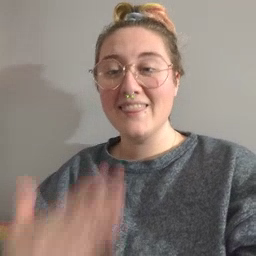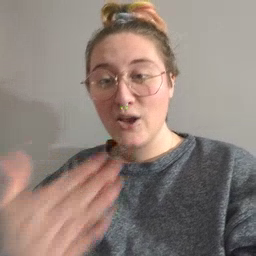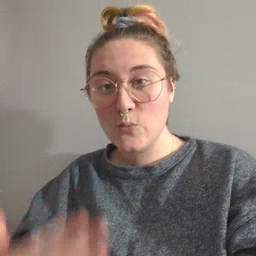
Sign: thankyou